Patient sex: F
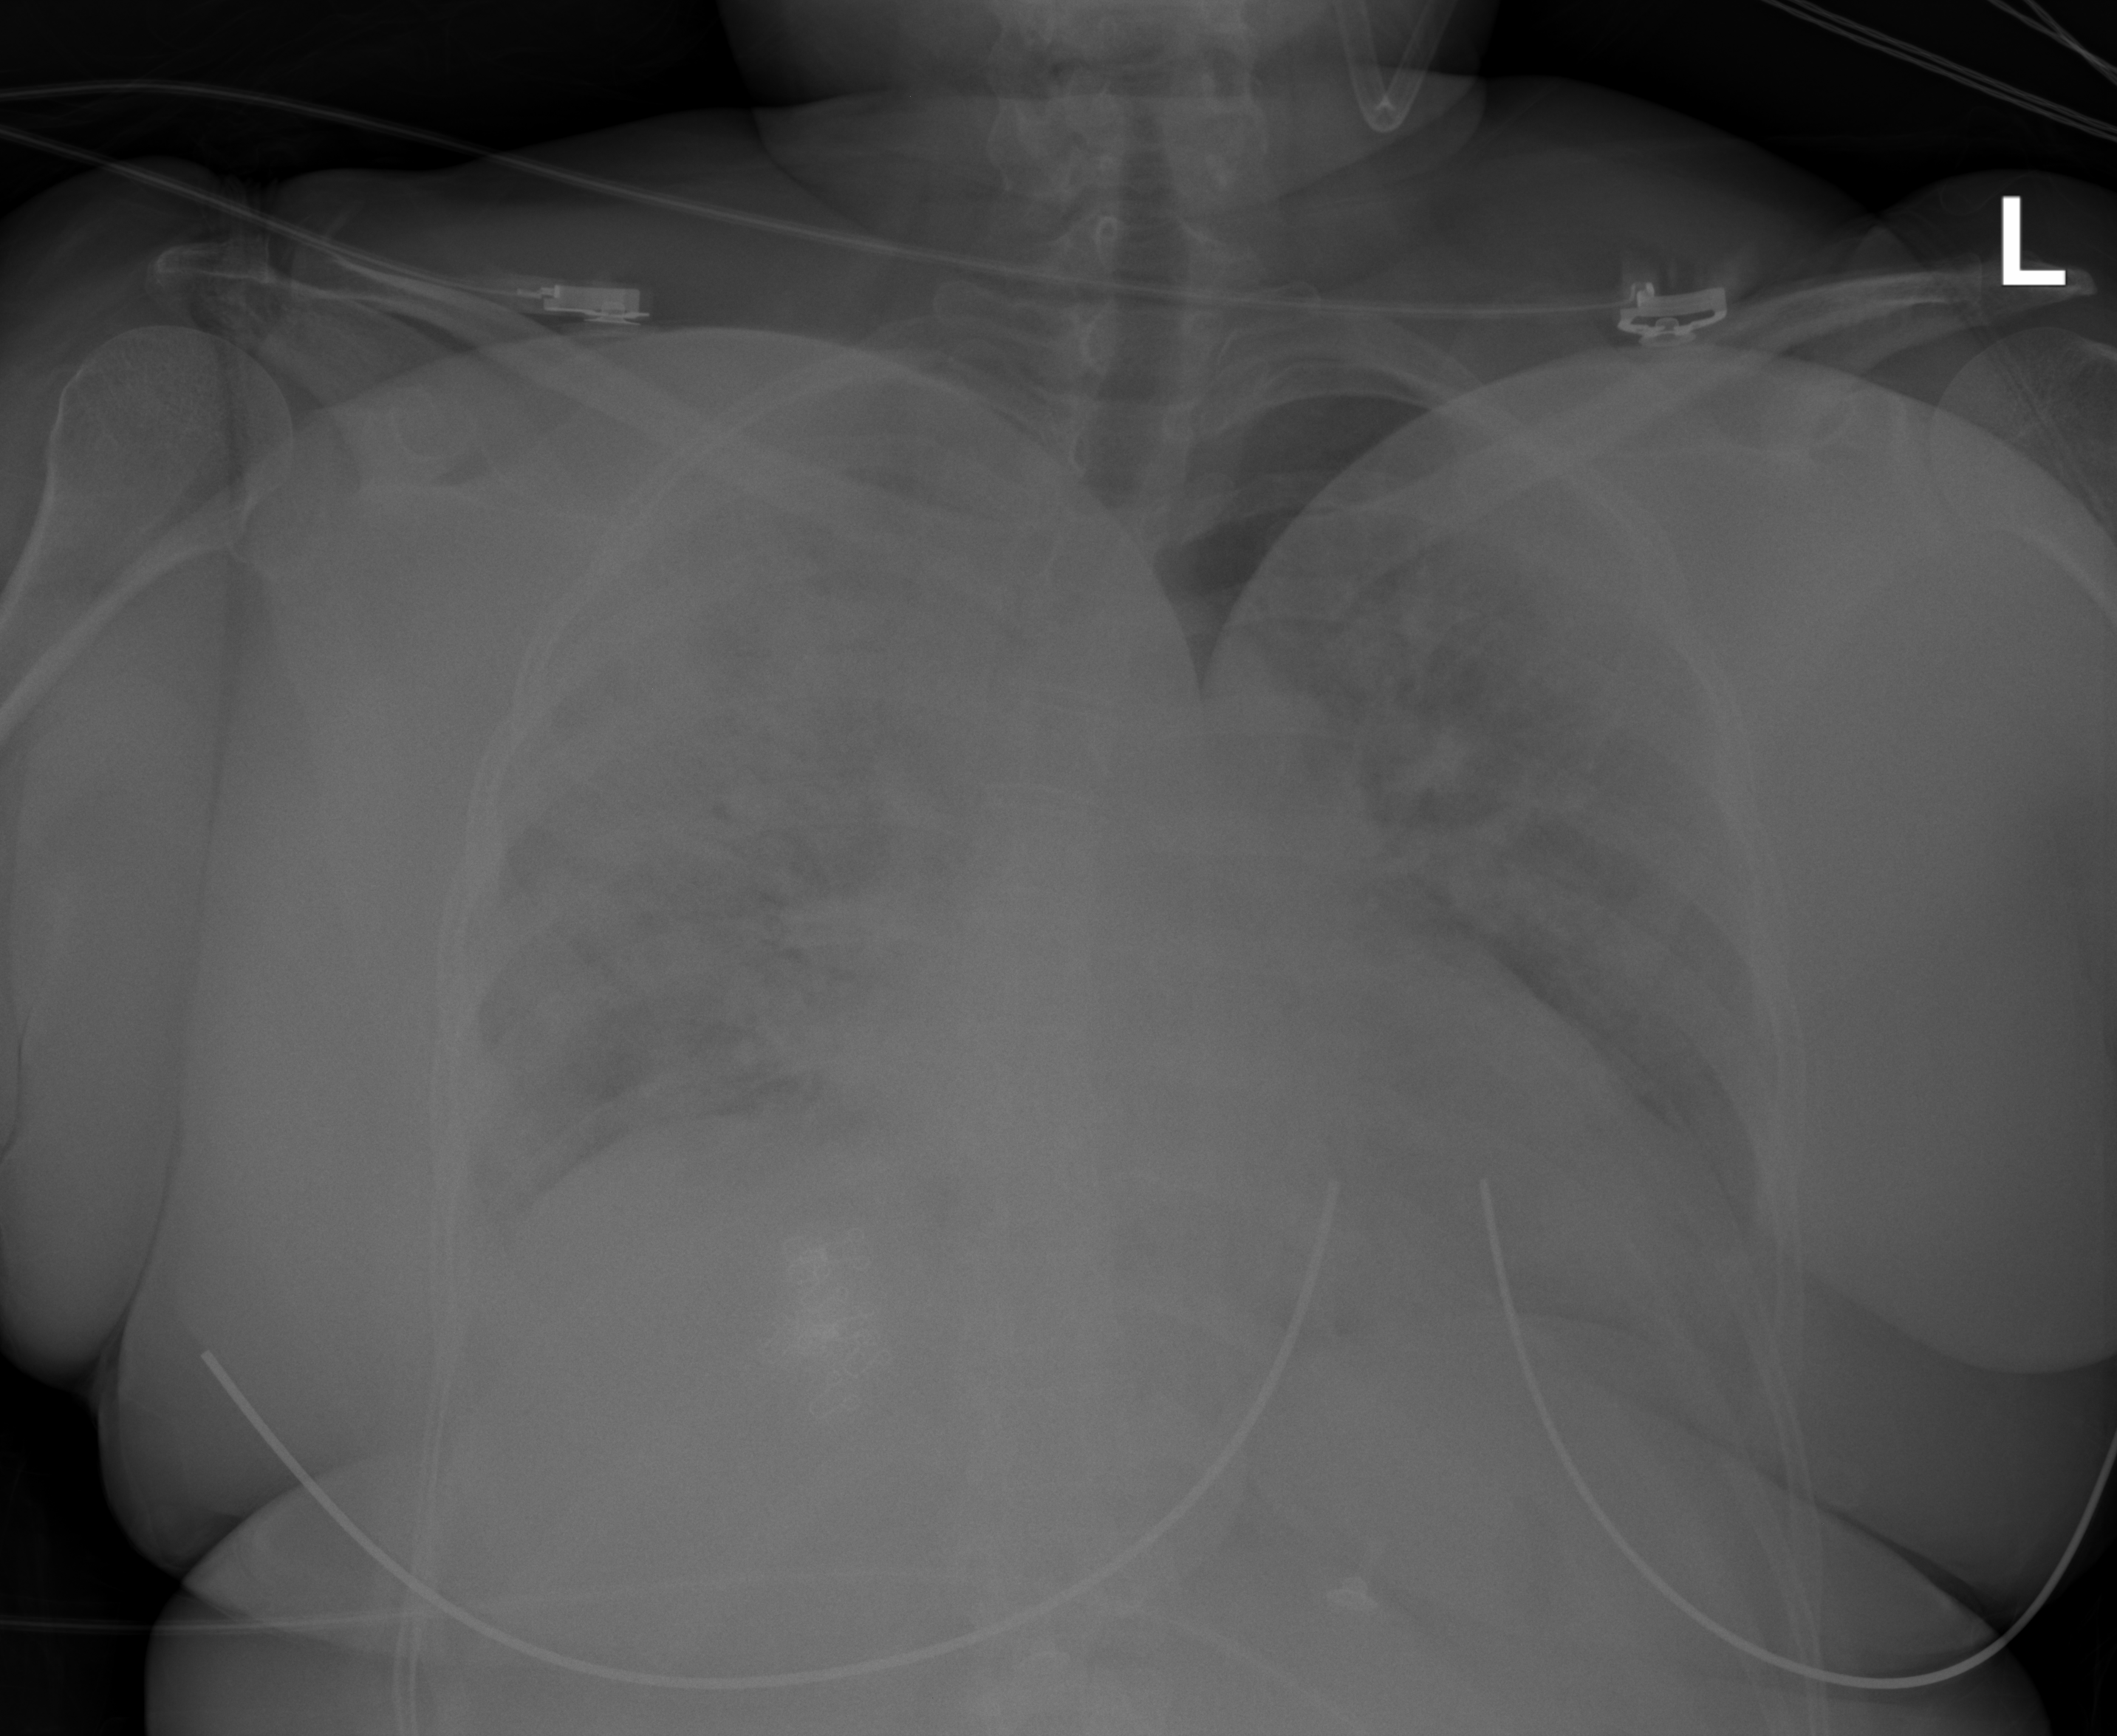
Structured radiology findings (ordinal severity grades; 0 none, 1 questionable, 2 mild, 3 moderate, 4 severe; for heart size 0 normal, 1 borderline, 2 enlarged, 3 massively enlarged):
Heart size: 1
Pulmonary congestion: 1
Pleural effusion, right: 0
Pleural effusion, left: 0
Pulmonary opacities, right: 3
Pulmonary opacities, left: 2
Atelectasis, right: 3
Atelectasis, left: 2